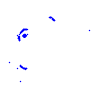
Particle: pion